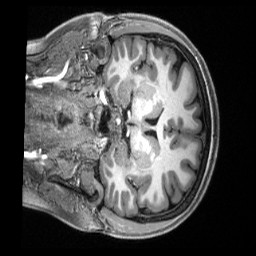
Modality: T1w
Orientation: coronal
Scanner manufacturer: siemens
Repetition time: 2.5 s
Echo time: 0.00231 s